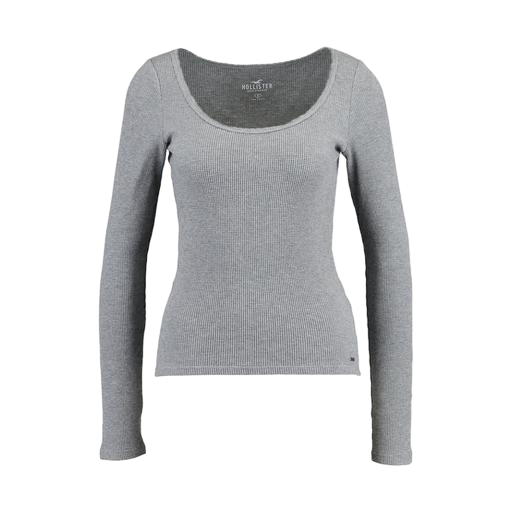
long-sleeve t-shirt only macy, gray rib crewneck jersey top, long-sleeve top, white background